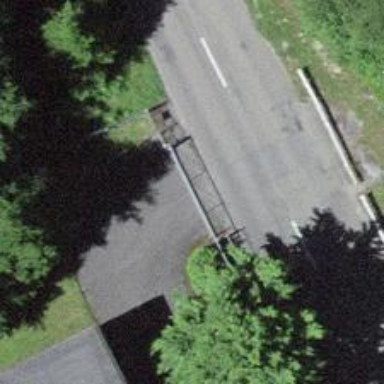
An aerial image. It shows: Gate.